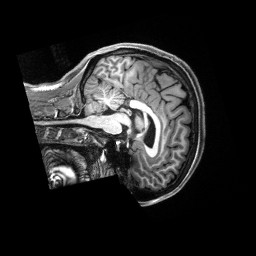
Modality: T1w
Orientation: sagittal
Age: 25
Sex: female
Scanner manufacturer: siemens
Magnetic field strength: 3 T
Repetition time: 2.5 s
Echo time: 0.00222 s